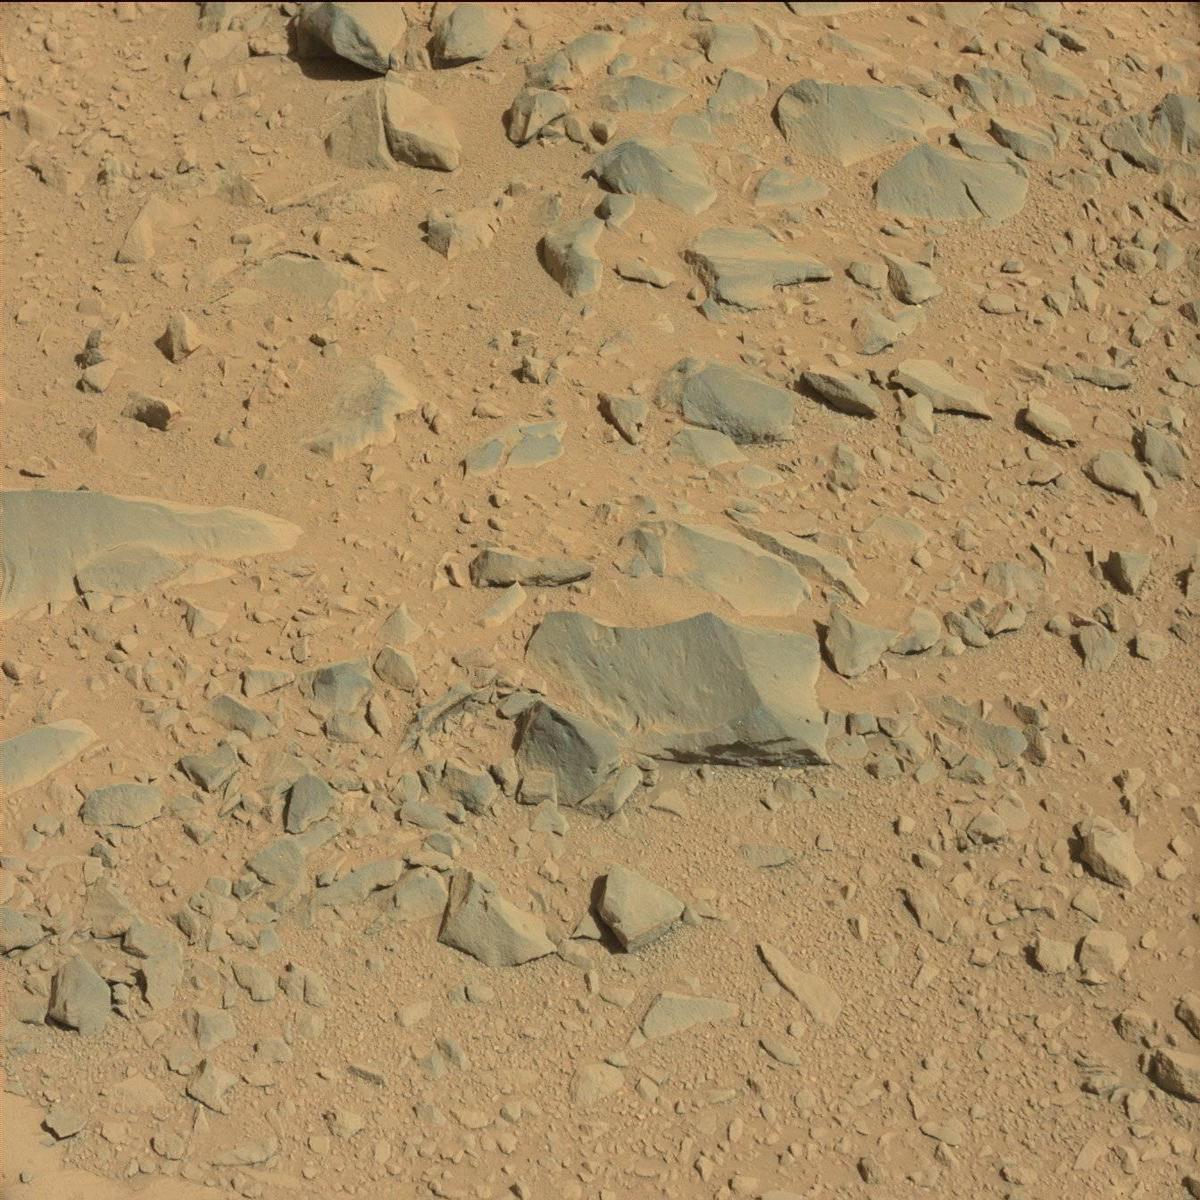
Terrain classes present: Bedrock, Rock, Sand / Soil